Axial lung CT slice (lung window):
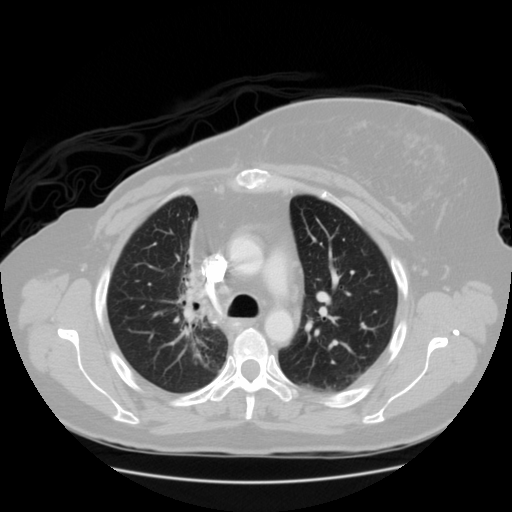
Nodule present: no